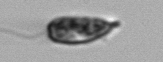
Label: Euglena